Question: I am working on a large data set with spatial data (lat/long). My data set contains some positions that I don't want in my analysis (it makes the files to heavy to process in ArcMap- many Go of data).
This is why I want to subset the relevant data for my work. Here is an example of my data:
'''
lat long
59.979687 29.706236
60.136177 28.148186
59.331383 22.376234
57.699154 11.667305
54.90566 17.768538
57.122417 8.59762
55.8108 10.820534
57.86072 22.616697
59.912144 30.24504
'''
The data I have are from all of the area covered in the following map. I would like to work only on the Baltic Sea, so (almost) only with the points on the left of this dark line.

Does someone heard about a package or has some ideas about how to deal with this?
An other solution might be to drawn a polygon around the Baltic Sea and only to select the points within this polygon.
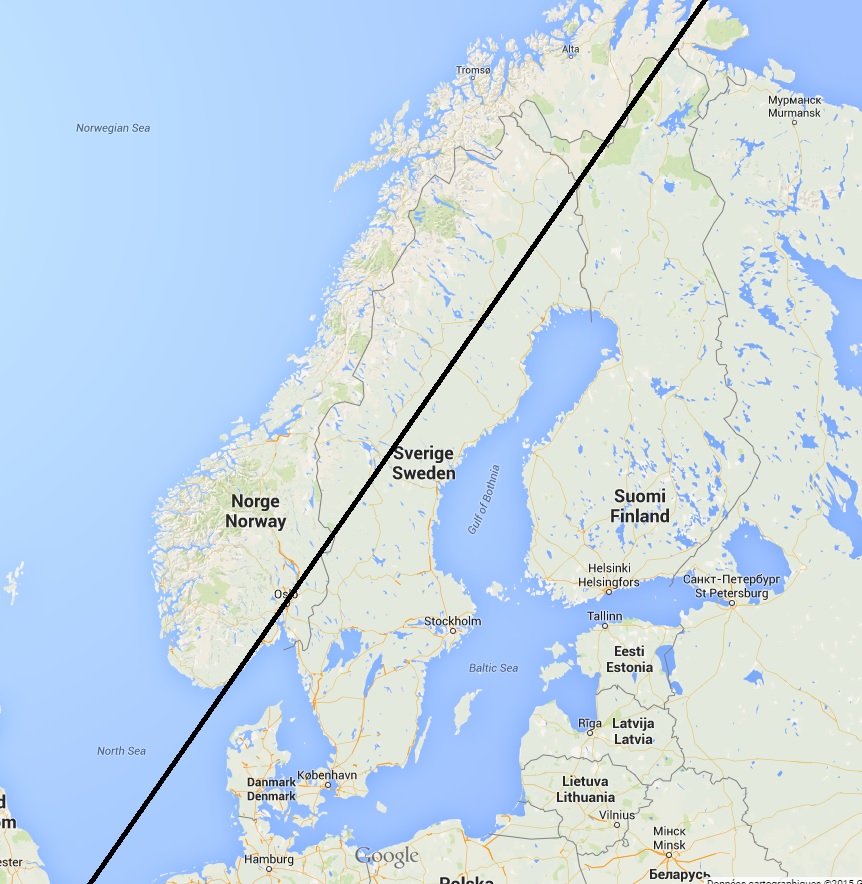
Answer: I'm going with the assumption you meant "to the right" since you said
'''
# your sample data
pts <- read.table(text="lat long
59.979687 29.706236
60.136177 28.148186
59.331383 22.376234
57.699154 11.667305
54.90566 17.768538
57.122417 8.59762
55.8108 10.820534
57.86072 22.616697
59.912144 30.24504", header=TRUE)
library(ggplot2)
library(sp)
library(rgdal)
# a rough baltic polygon that I deliberately made to exclude one point
baltic <- data.frame(lat=c(69.91, 57.98, 51.0, 60, 69.91),
long=c(23.07, 7.05, 12.0, 30, 23.07))
# only doing this to show the points, you can filter out in similar fashion
pts$is_in <- factor(point.in.polygon(pts$long, pts$lat, baltic$long, baltic$lat))
# I made an _extremely_ oversimplified map of europe for speedy plotting
europe <- readOGR("http://rud.is/dl/simple_europe.geojson", "OGRGeoJSON")
europe_map <- fortify(europe)
# plot to show it works
gg <- ggplot()
gg <- gg + geom_map(map=europe_map, data=europe_map,
aes(x=long, y=lat, map_id=id),
fill="white", color="black", size=0.25)
gg <- gg + geom_point(data=pts, aes(x=long, y=lat, color=is_in))
gg <- gg + geom_path(data=baltic, (aes(x=long, y=lat)), linetype=2)
# lambert isn't a bad projection for the region
gg <- gg + coord_map("lambert", lat0=50, lat1=70, xlim=c(5,31), ylim=c(50, 70))
gg
'''

You can make the polygon as big as you need to get the points you want to include. Remember, I made it just small enough to exclude that one "red" point on purpose.